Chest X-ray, PA view. Patient: 46 years old, sex F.
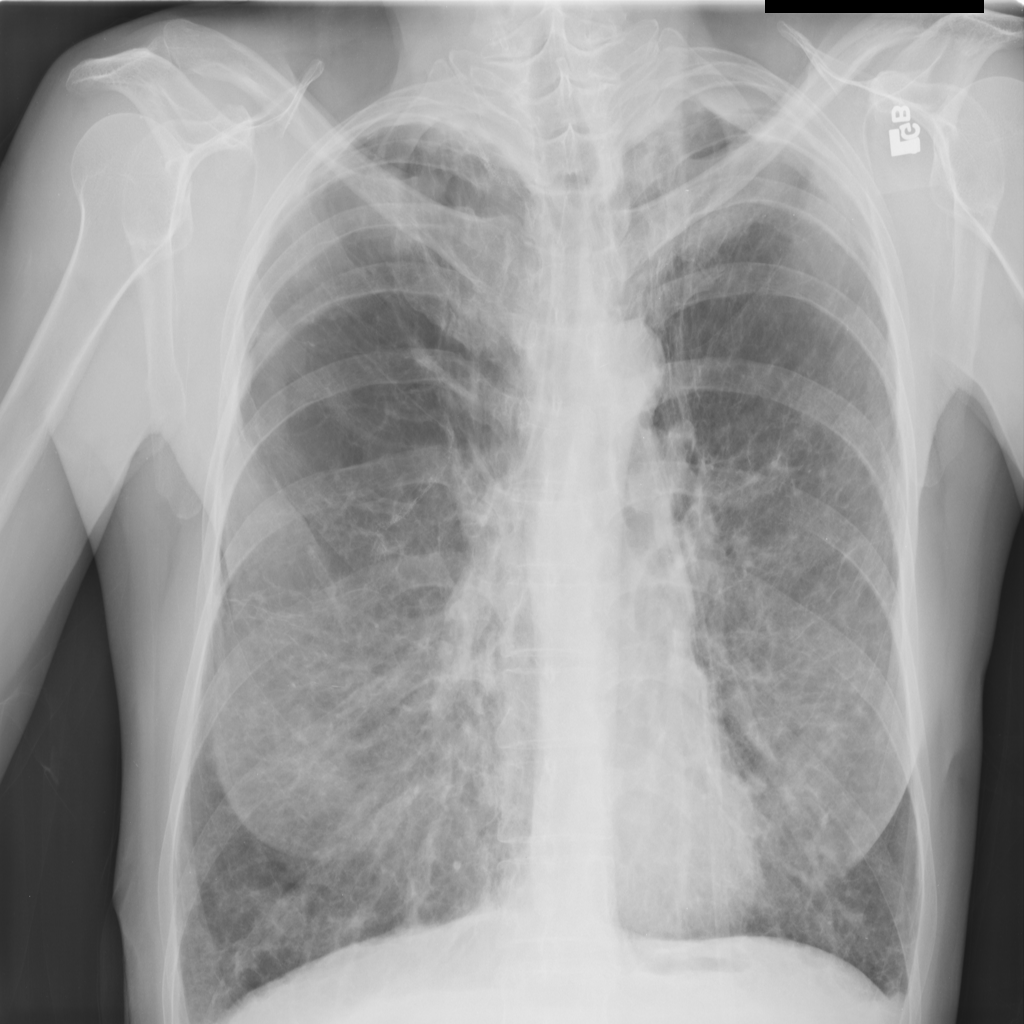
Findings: No Finding